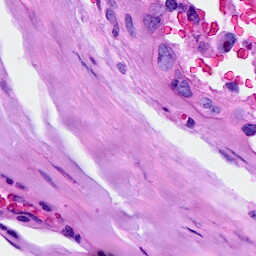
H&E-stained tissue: Breast